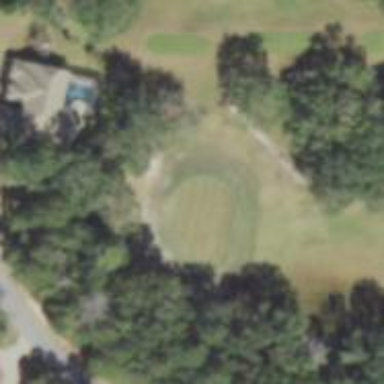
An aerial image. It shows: Golf hole.